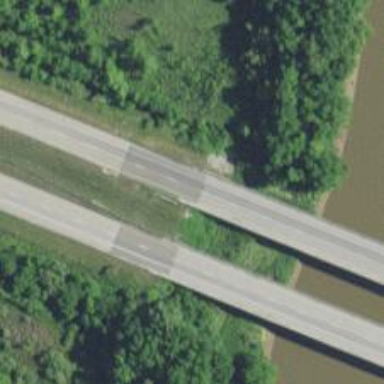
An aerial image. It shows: Bridge crossing over highway trunk expressway.